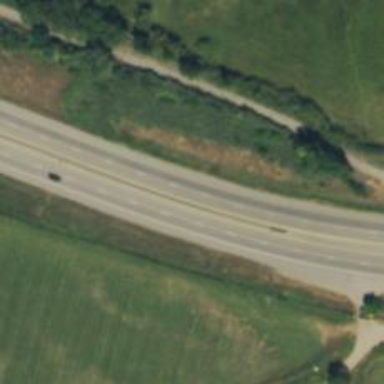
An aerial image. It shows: Asphalt road of trunk classification with top-grade track surface.